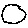
Label: circle